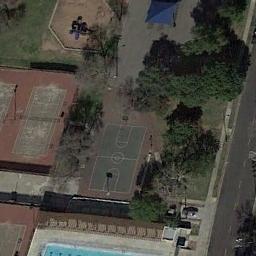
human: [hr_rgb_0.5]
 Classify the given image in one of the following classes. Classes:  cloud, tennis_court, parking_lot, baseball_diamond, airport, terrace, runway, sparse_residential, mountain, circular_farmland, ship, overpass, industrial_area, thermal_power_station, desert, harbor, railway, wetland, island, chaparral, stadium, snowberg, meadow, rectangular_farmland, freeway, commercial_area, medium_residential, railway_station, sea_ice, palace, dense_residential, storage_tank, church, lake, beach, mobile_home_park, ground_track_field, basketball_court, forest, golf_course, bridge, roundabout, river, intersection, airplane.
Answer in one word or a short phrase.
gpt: basketball_court